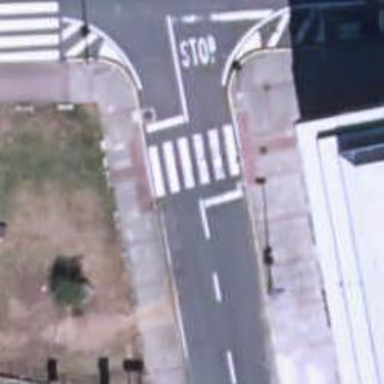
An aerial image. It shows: Uncontrolled zebra crossing on the road.